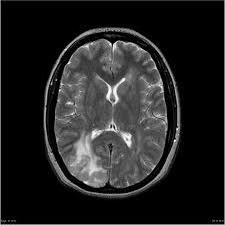
Label: notumor